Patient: sex M, age 64
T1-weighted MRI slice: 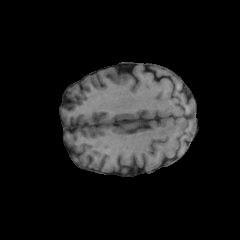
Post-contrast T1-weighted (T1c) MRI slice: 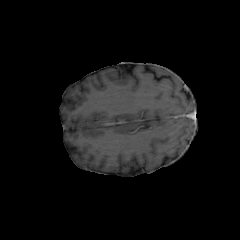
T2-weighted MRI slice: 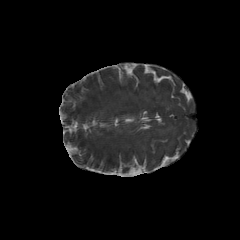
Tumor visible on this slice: no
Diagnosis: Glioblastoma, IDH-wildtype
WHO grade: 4